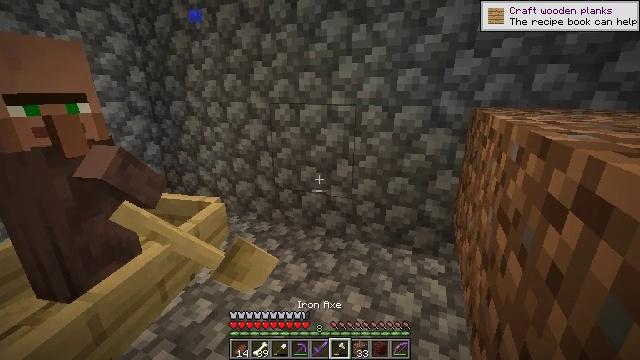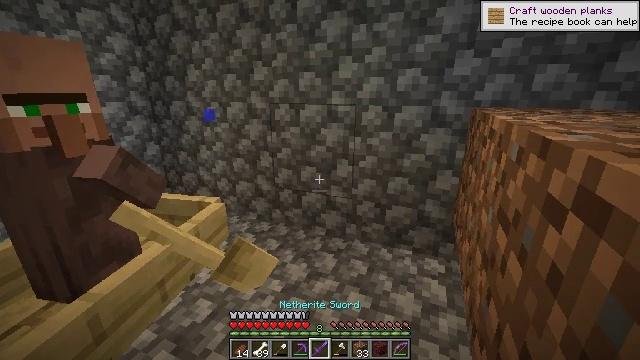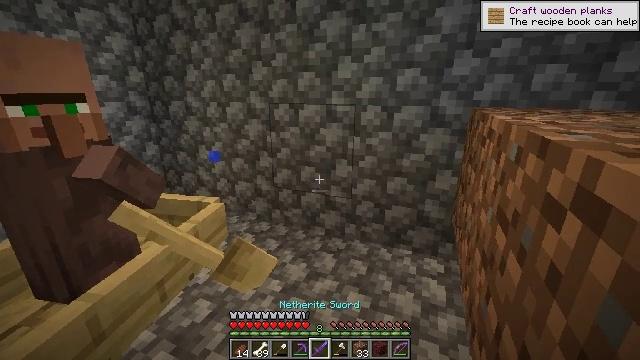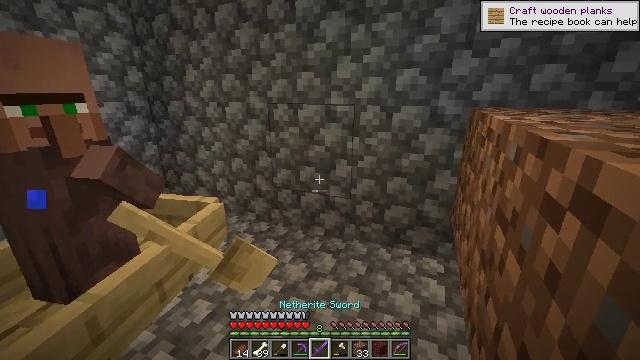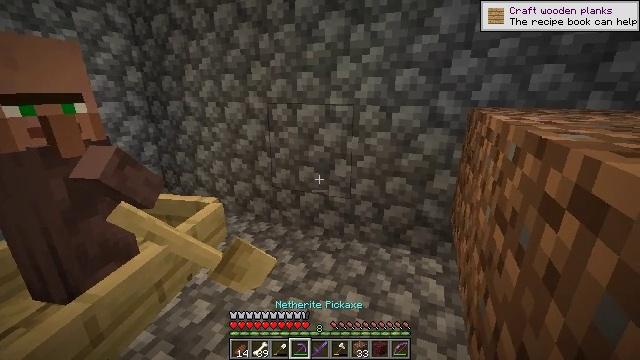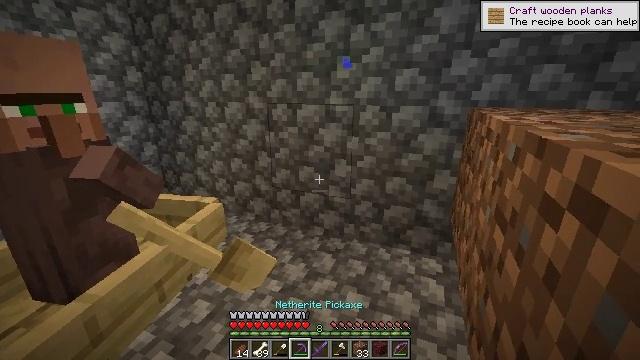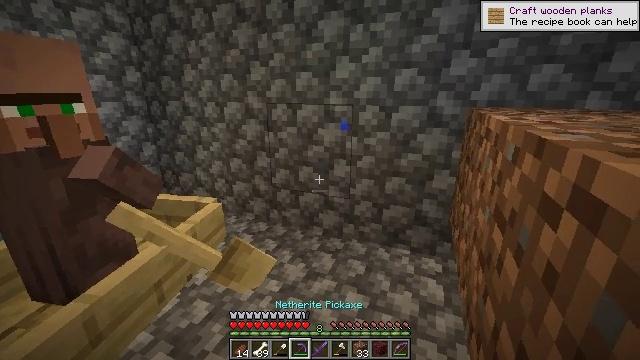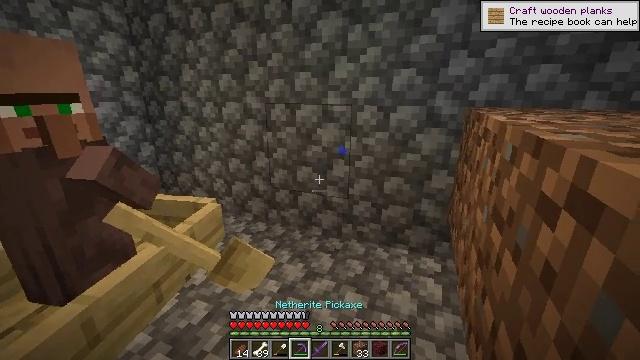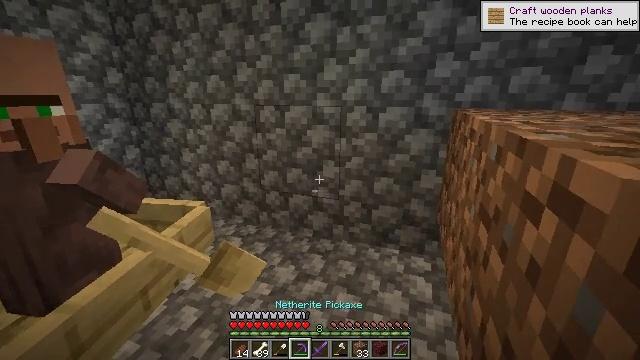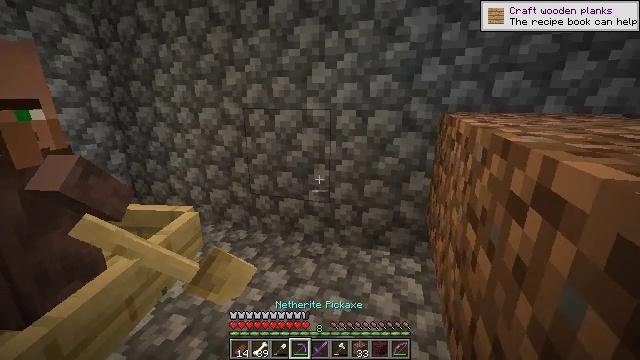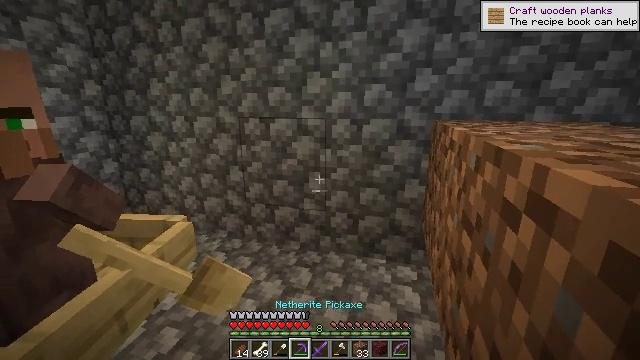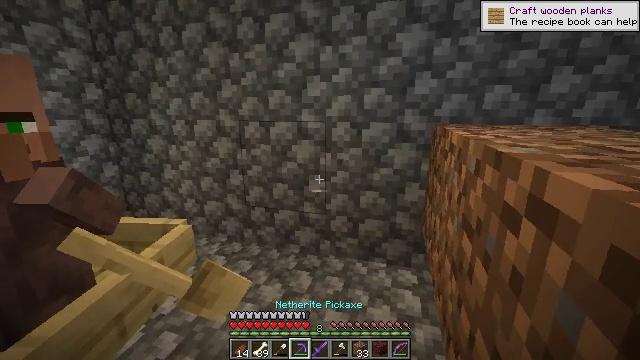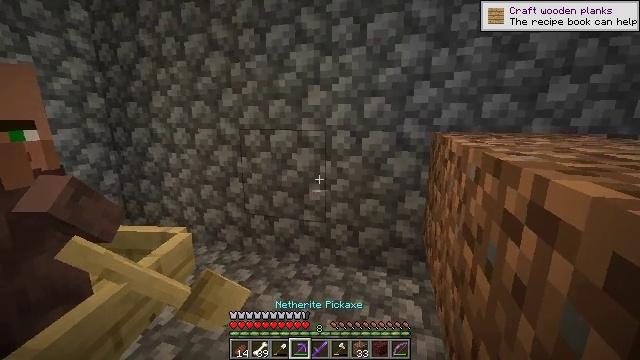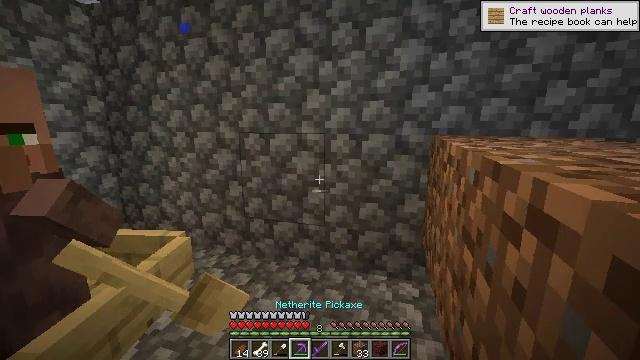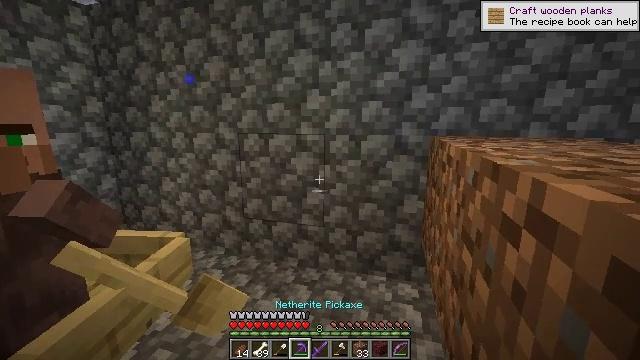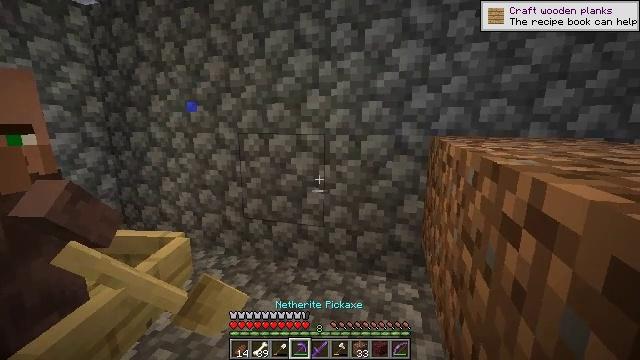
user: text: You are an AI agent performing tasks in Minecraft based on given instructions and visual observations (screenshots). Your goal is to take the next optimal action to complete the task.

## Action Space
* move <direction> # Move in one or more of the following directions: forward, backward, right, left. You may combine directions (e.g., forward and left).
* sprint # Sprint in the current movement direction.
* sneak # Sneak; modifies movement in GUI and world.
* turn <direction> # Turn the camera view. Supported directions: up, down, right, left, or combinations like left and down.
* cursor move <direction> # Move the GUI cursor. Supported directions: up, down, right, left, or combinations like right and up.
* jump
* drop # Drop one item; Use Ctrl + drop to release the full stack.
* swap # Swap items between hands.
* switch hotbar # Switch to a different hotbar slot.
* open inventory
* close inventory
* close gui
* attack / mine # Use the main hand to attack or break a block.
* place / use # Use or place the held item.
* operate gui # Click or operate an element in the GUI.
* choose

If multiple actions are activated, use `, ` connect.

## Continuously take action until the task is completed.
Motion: motion action
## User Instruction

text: Mine cobblestone underground.
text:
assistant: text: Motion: no_op
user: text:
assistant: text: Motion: no_op
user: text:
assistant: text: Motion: no_op
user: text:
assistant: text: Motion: no_op
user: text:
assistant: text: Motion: no_op
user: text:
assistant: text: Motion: no_op
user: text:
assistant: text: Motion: no_op
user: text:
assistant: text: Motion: turn right
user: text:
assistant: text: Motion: turn right
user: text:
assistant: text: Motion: turn right and up
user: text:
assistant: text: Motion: no_op
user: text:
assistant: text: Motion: turn up
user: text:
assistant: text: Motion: no_op
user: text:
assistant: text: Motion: no_op
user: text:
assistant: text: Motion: no_op
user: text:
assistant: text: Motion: no_op
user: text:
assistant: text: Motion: no_op
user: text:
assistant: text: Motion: no_op
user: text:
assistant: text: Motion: no_op
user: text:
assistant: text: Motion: no_op
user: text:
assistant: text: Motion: no_op
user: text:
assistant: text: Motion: no_op
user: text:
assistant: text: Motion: turn up
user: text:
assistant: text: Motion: turn left and up
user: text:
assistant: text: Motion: turn up
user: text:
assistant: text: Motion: no_op
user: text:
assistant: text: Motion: no_op
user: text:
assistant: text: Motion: turn right
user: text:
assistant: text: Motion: turn right and down
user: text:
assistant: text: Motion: turn right and down